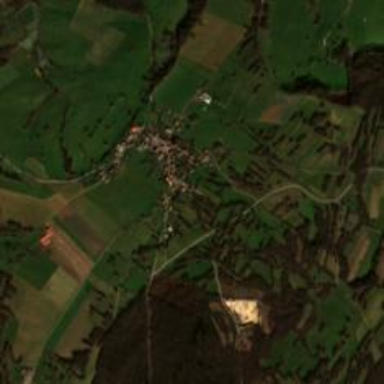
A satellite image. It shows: Small settlement known as hamlet.